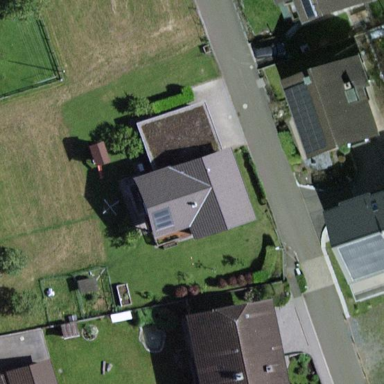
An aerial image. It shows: Detached building.